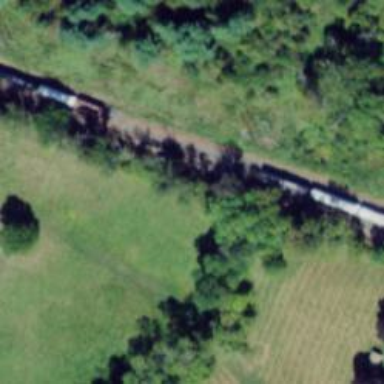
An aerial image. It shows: Railway siding with rails.